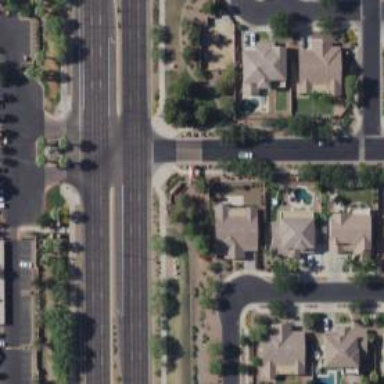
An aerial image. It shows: Primary road with asphalt surface.